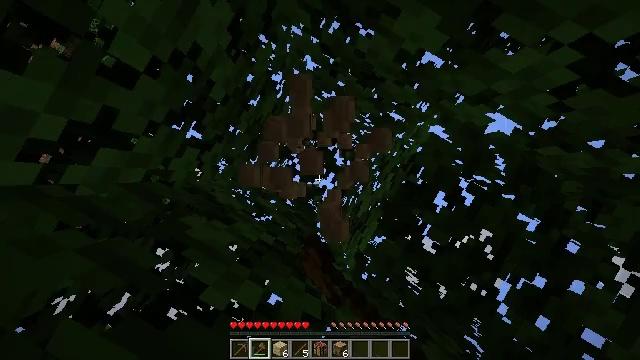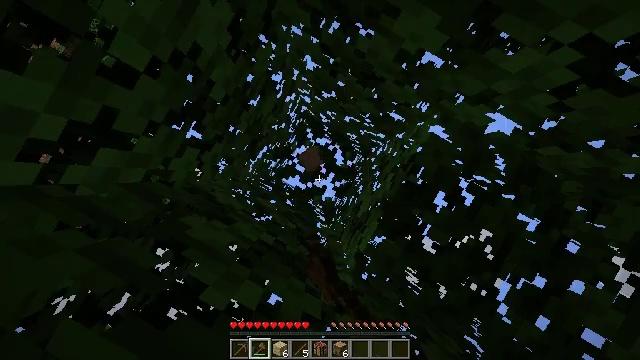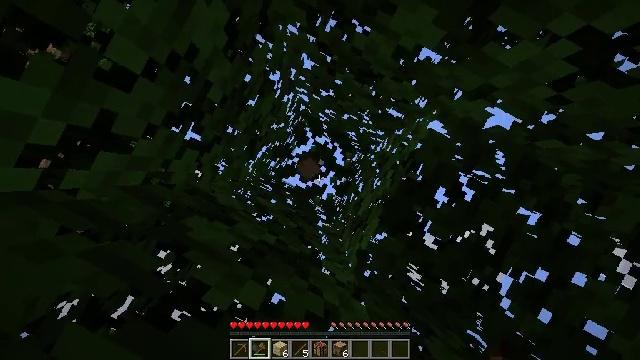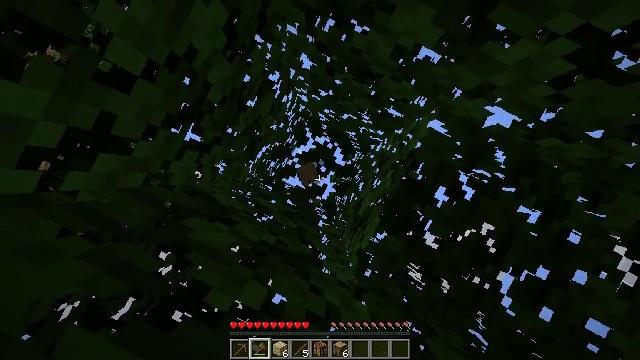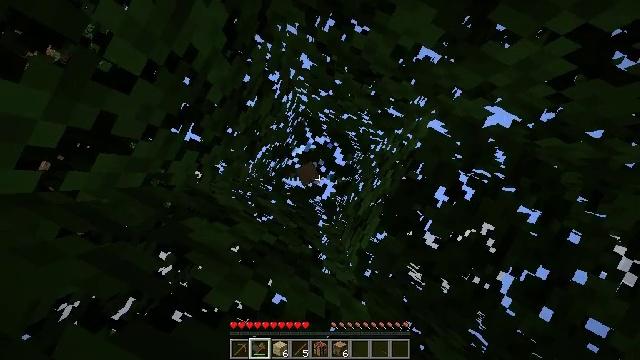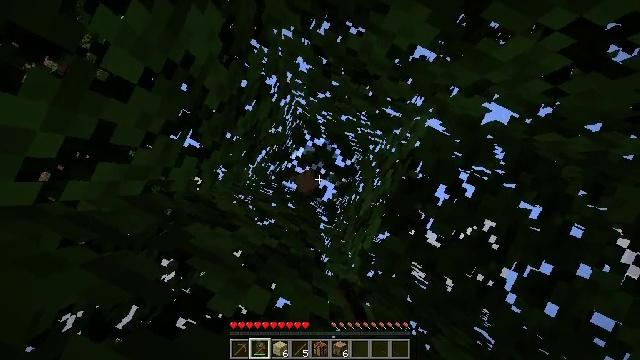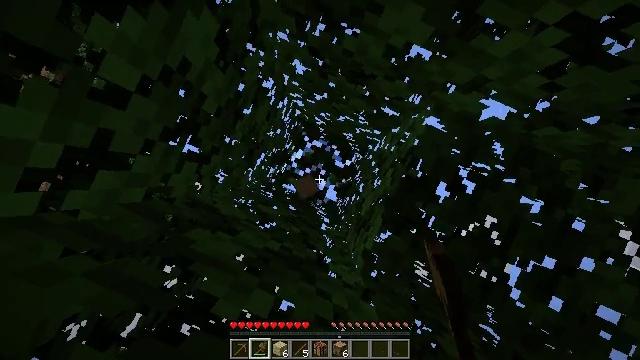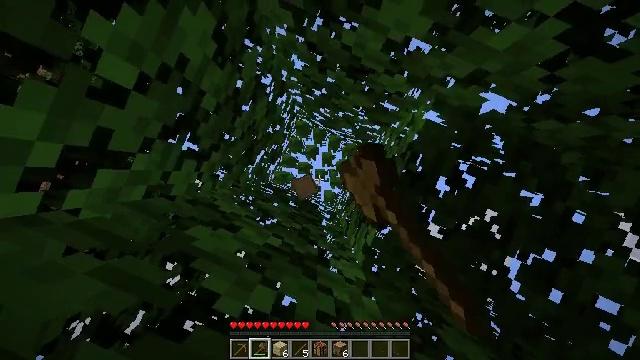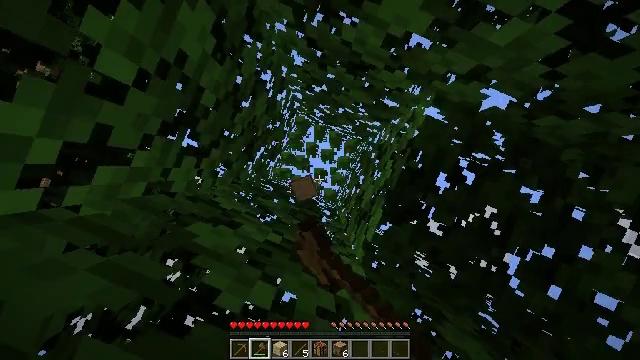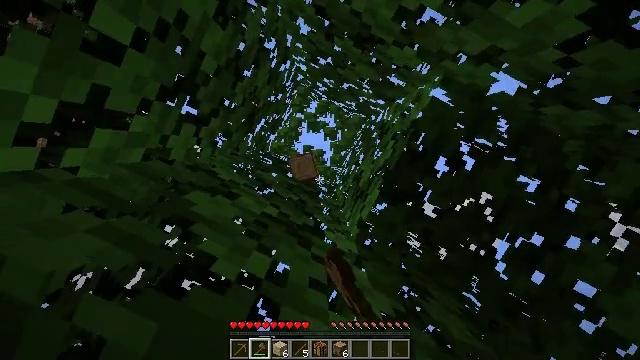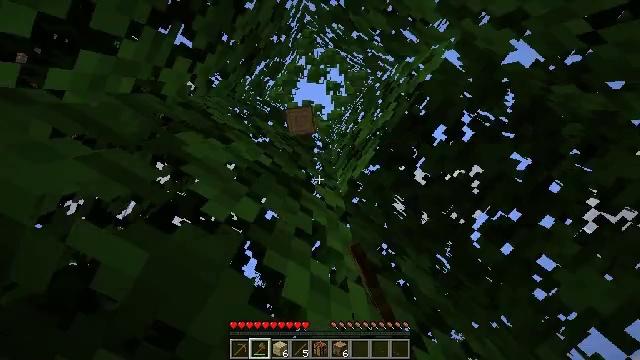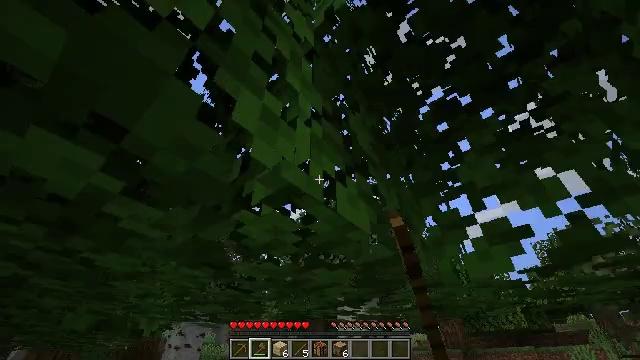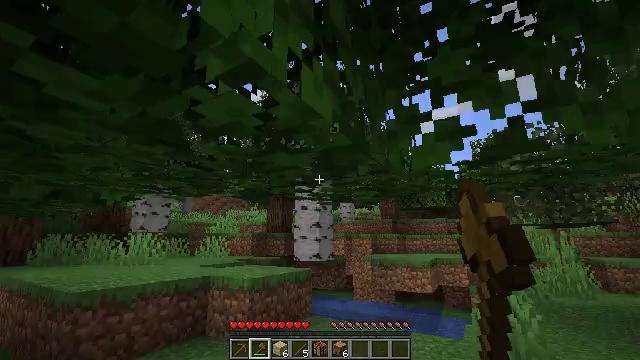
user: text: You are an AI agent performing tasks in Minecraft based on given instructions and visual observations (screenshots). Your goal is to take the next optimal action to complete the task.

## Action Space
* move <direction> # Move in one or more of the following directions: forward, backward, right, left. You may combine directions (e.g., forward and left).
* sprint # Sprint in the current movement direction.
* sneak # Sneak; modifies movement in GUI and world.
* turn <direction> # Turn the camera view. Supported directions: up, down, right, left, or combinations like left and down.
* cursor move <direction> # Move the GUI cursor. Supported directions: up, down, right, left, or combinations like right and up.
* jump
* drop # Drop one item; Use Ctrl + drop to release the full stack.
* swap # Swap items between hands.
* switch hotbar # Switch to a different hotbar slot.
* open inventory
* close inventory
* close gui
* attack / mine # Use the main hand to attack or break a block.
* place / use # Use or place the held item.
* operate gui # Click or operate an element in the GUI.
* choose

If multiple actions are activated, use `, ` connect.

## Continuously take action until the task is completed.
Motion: motion action
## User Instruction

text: Gather oak leaves by attacking.
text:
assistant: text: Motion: attack / mine
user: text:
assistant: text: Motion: turn left, attack / mine
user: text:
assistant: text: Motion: attack / mine
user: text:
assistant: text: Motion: attack / mine
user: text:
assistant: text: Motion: turn left, attack / mine
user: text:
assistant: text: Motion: turn left, attack / mine
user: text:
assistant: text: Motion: attack / mine
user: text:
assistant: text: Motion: attack / mine
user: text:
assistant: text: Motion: turn right and down
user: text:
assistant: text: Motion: turn right and down
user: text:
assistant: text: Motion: turn right and down
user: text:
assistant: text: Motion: turn right and down
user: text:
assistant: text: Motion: no_op